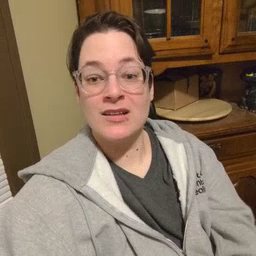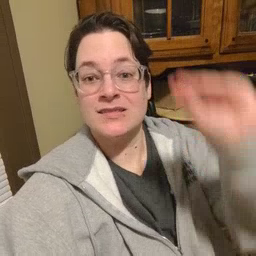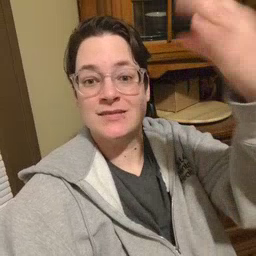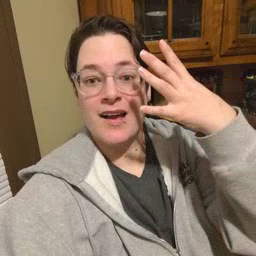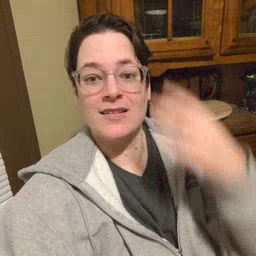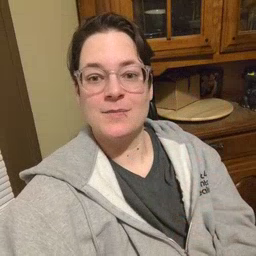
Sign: sun